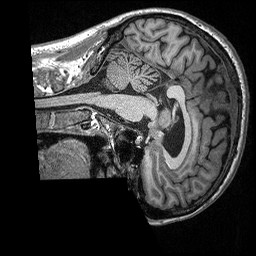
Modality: T1w
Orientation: sagittal
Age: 46
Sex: male
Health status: healthy
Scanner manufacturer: siemens
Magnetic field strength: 3 T
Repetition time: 2.3 s
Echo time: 0.00298 s